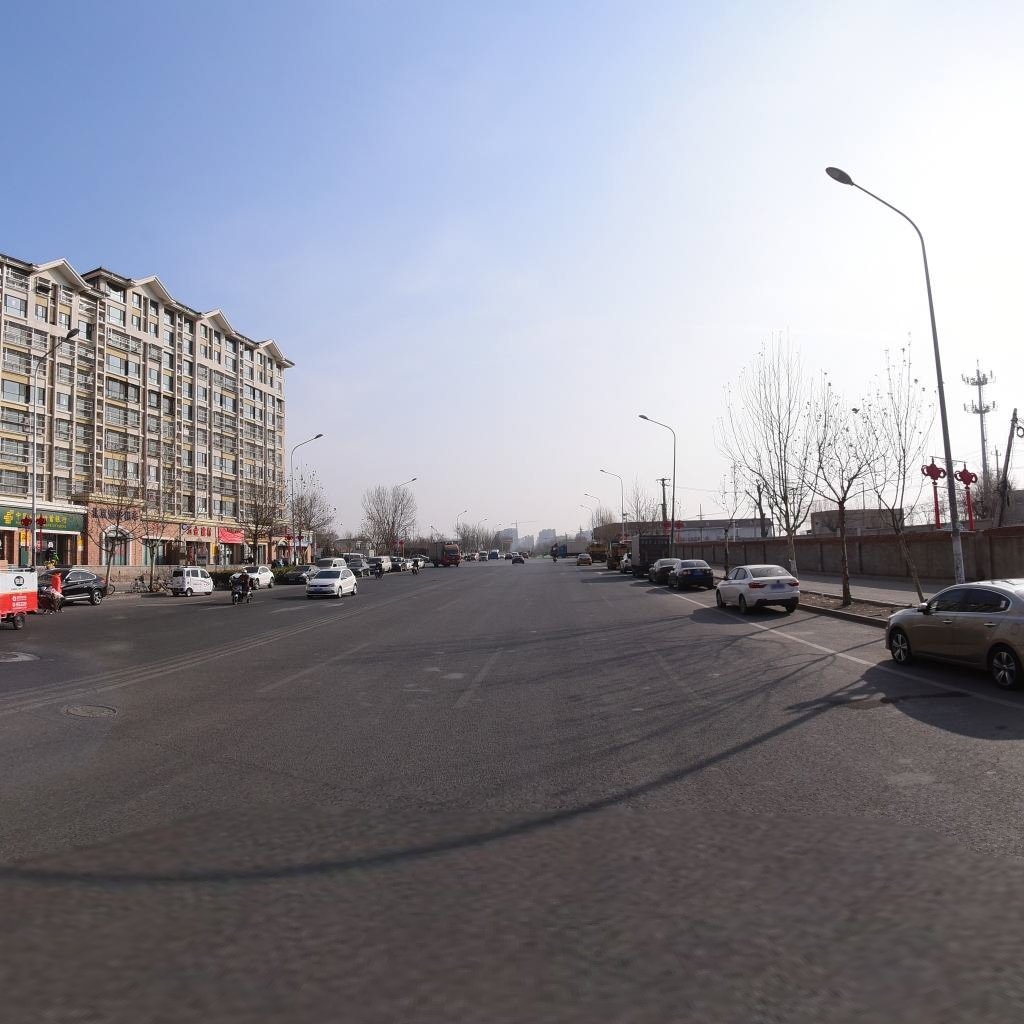
Region: Chaoyang
Road damage annotations: manhole cover, manhole cover, transverse crack